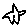
Label: star